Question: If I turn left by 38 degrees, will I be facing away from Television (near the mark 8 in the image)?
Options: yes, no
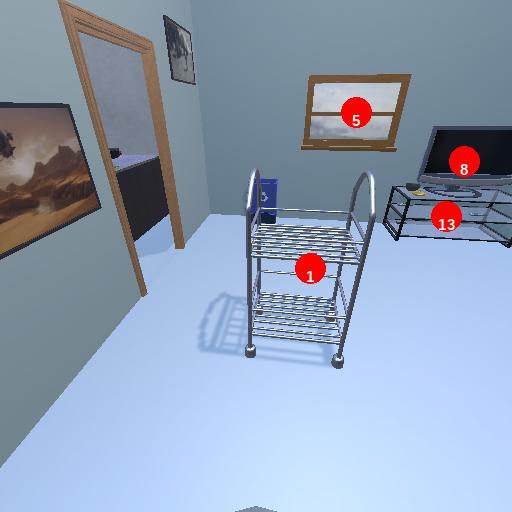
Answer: yes